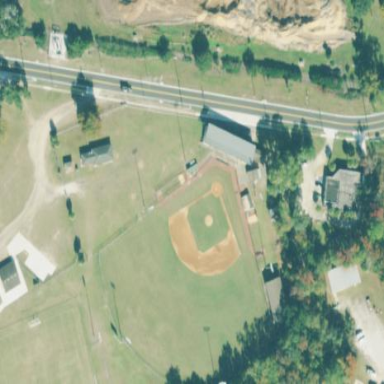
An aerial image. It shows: Baseball pitch for leisure and sports activities.